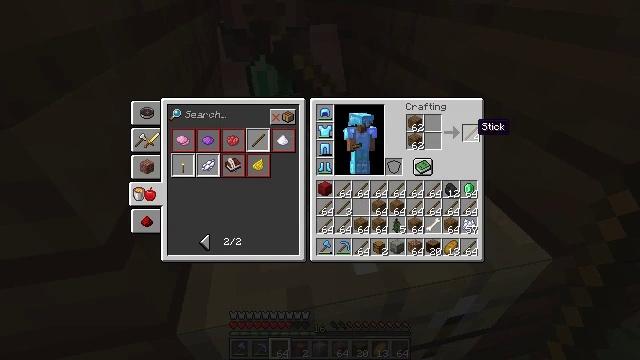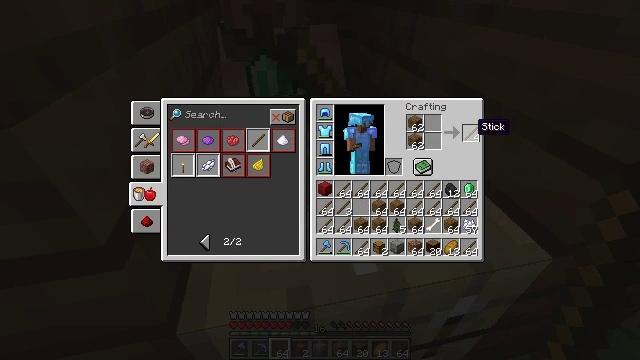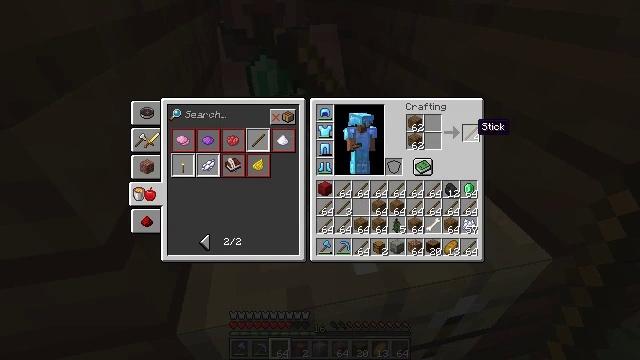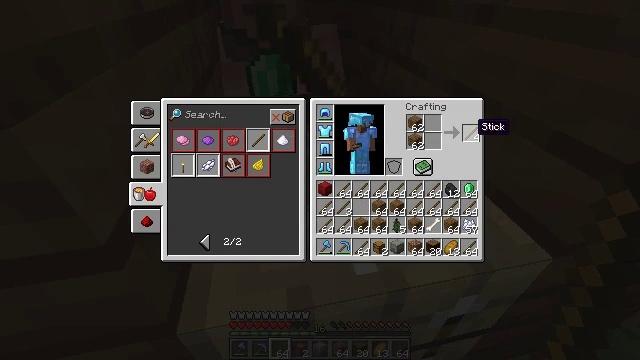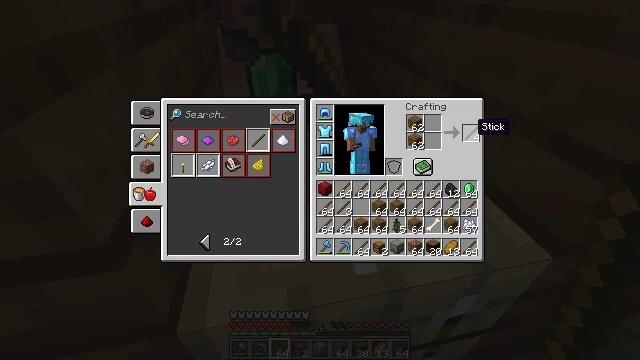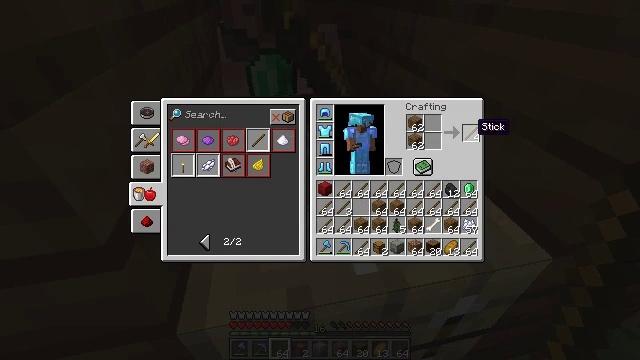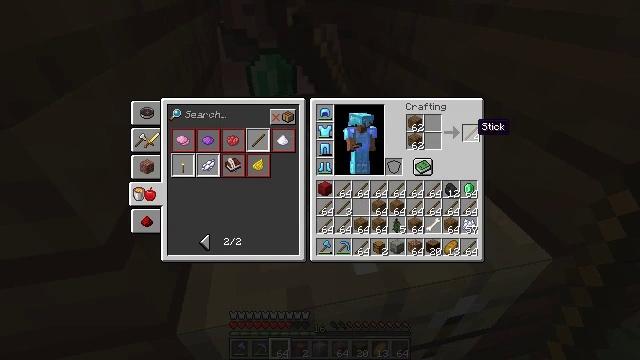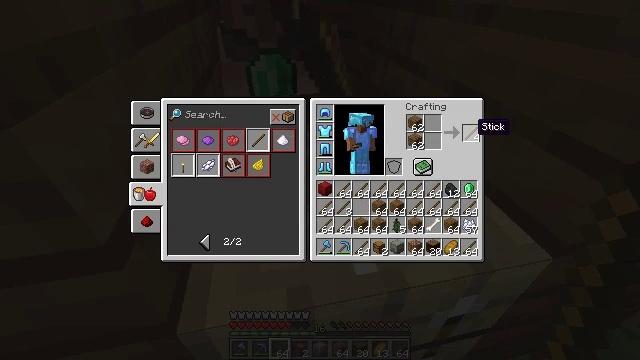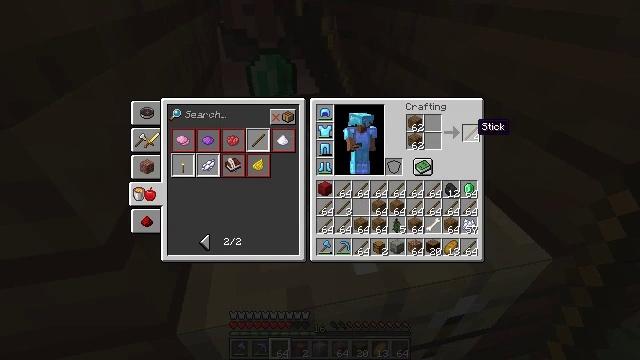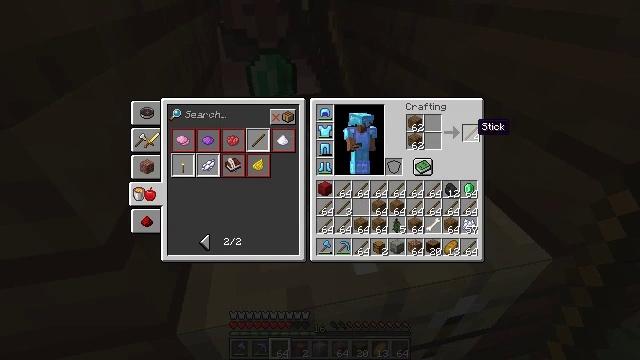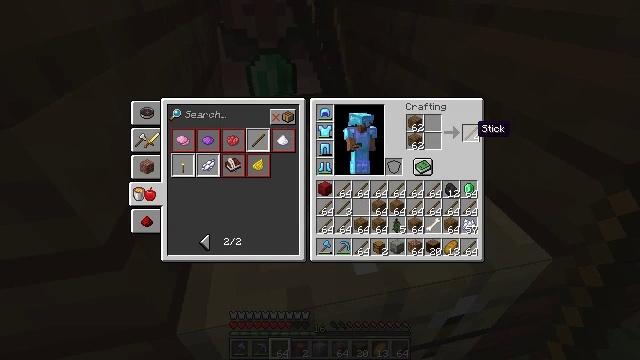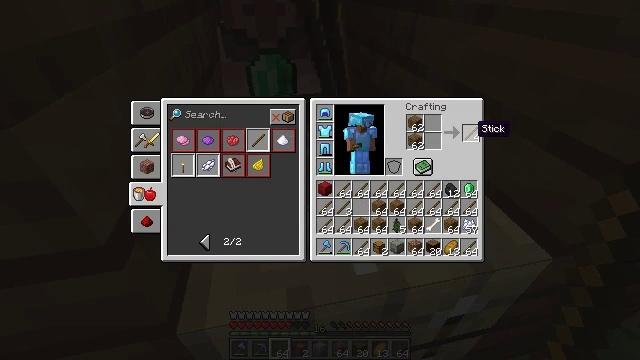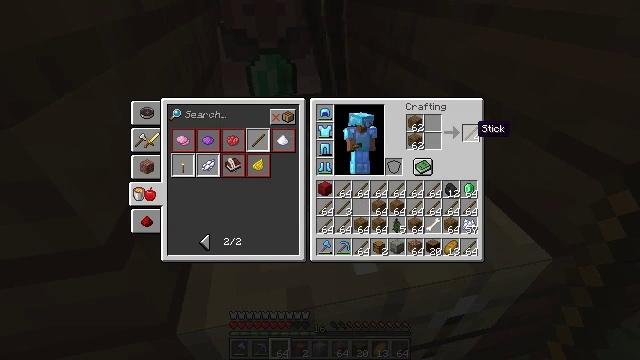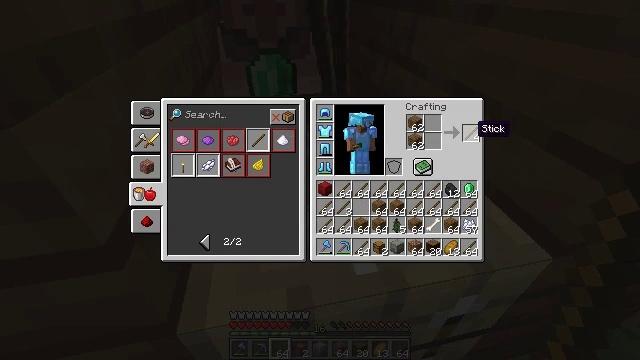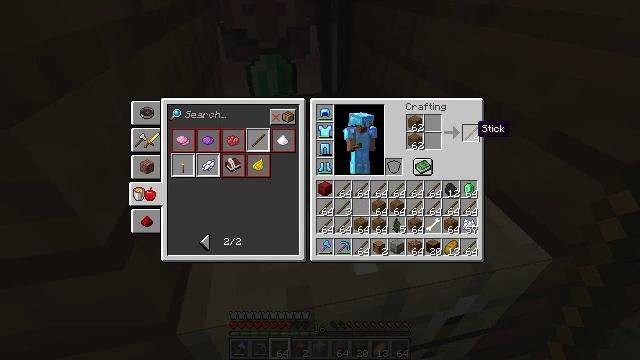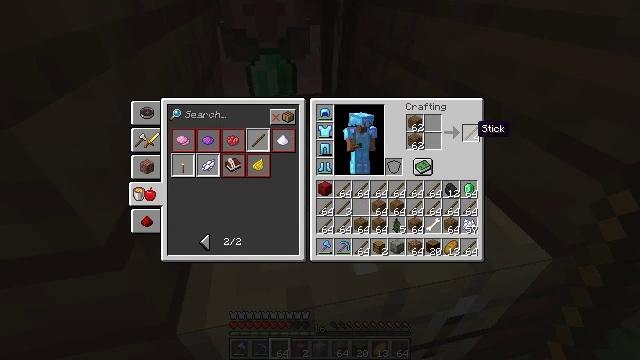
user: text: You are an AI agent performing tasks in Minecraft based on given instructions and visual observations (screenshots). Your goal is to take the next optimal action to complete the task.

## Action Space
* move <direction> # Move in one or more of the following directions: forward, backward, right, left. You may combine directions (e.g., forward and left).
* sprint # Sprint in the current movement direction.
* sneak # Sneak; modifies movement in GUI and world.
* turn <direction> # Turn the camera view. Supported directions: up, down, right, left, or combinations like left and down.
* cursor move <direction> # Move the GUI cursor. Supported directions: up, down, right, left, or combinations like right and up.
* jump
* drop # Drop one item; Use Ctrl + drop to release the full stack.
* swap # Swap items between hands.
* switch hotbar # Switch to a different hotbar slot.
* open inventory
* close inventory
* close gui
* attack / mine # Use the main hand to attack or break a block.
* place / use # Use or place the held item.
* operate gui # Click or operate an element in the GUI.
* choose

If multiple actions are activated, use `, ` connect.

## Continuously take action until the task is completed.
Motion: motion action
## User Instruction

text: Use two wooden planks to craft sticks.
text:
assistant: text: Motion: no_op
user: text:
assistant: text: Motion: no_op
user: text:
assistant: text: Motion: no_op
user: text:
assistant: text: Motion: no_op
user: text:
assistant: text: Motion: no_op
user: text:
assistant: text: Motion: no_op
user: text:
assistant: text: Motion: no_op
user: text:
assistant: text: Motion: no_op
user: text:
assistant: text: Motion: no_op
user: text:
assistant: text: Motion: no_op
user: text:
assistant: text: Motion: no_op
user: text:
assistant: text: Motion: no_op
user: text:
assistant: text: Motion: no_op
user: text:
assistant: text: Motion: no_op
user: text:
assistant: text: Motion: no_op
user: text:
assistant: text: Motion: no_op
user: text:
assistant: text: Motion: no_op
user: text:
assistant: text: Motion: no_op
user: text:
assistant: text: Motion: no_op
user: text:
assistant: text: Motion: no_op
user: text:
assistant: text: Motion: no_op
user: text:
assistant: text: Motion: no_op
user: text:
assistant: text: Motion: sprint
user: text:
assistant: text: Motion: sprint
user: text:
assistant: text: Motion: sprint
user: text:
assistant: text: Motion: sprint, drop
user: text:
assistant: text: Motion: sprint, drop
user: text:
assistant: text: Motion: sprint, drop
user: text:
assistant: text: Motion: sprint, drop
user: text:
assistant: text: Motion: sprint